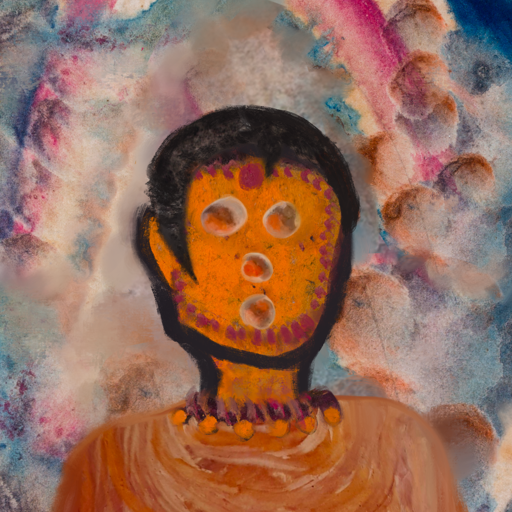
Background: Rupkatha, Head And Neck Front: Doll, Face Front: Rupkatha, Bust: Pious_Lady, Hair Front: Roy_Bahadur, Head Accessory: Blank, Second Necklace: Blank, Necklace: Doll, Baby: Blank